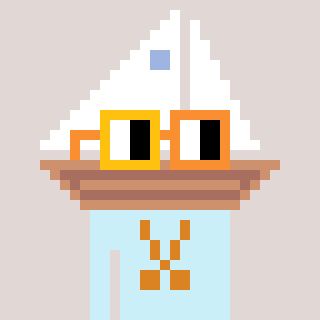
a pixel art character with square yellow and orange glasses, a sailboat-shaped head and a cold-colored body on a warm background